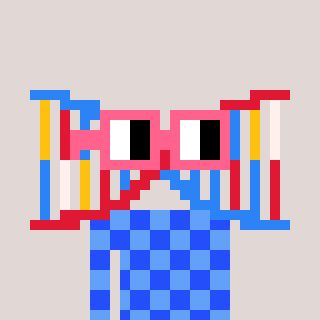
a pixel art character with square pink glasses, a dna-shaped head and a blue-colored body on a warm background